Question: I have created a polygon in processing using vertex() fucntion
Now I want to roll this polygon as shown in the image ..link below. Please help me.
'''
void setup() {
size(400, 400);
}
float angle=0, yl, dx=0;
int N=4, r=50;
void draw() {
background(-1);
if (left) dx-=1;
if (right) dx+=1;
if (mousePressed==true)N = (int)map(mouseX, 0, width, 3, 25);
translate(width>>1, height>>1);
line(-width/2, 0, width/2, 0);
float innerAngle = PI-TWO_PI/N;
translate(0, -r);
rotate(PI/2);
//------------------------------------------
float theta = acos(dx/r);
float dy = r*sin(theta);
//float dx = r*cos(theta);
//------------------------------------------
pushMatrix();
translate(dx, dy);
rotate(PI/2-theta);
polygon(N, r);
popMatrix();
}
void polygon(int edges, int r) {
noFill();
beginShape();
for (int i=0; i<edges; i++) {
float x = r*cos(i*TWO_PI/edges);
float y = r*sin(i*TWO_PI/edges);
line(0, 0, x, y);
vertex(x, y);
pushStyle();
fill(0);
text(i+1, x, y);
popStyle();
}
endShape(CLOSE);
ellipse(0, 0, 2, 2);
}
boolean right=false, left=false;
void keyPressed() {
if (key==CODED) {
if (keyCode == LEFT) {
left=true;
}
if (keyCode == RIGHT) {
right=true;
}
}
}
void keyReleased() {
left=false;
right=false;
}
'''

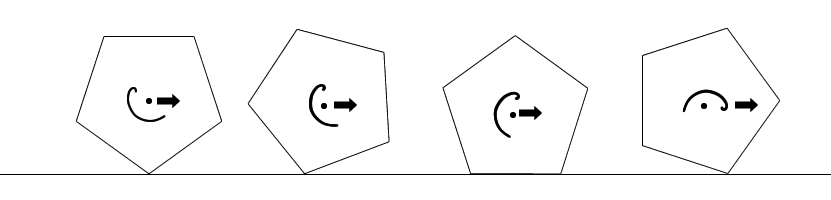
Answer: I have copied this code and I don't remember who's it is. I got it from the Procesing forum. I think it might be Amnon's code, but not sure maybe Quark's. Anyway it was an answer to a question in the forum that I can't find anymore. It might help you getting started. It is rotating a rectangle though :
'''
Square square;
void setup() {
size(600, 200);
smooth();
square = new Square(30, 100, 40, 60, 0.05);
}
void draw() {
background(200);
line(0, square.y+square.h/2, width, square.y+square.h/2);
square.update();
square.display();
}
class Square {
float x, y, w, h, speed, rX, rY;
PVector[] p;
Square(float x, float y, float w, float h, float speed) {
this.x = x;
this.y = y;
this.w = w;
this.h = h;
this.speed = speed;
// corner points
p = new PVector[4];
p[0] = new PVector(-w/2, -h/2);
p[1] = new PVector(w/2, -h/2);
p[2] = new PVector(w/2, h/2);
p[3] = new PVector(-w/2, h/2);
}
void update() {
// rotate corners and find most-bottom corner
PVector bott = new PVector();
for (int i = 0; i<p.length; i++) {
p[i].rotate(speed);
if (p[i].y > bott.y) {
bott = p[i];
}
}
// calculate x-value
float lastrX = rX;
rX = x + (w/2 - bott.x);
if (lastrX > rX) {
x += (lastrX - rX);
rX += (lastrX - rX);
} // calculate y-value
rY = y - (bott.y-h/2);
}
// draw rectangle
void display() {
pushMatrix();
translate(rX, rY);
beginShape();
vertex(p[0].x, p[0].y);
vertex(p[1].x, p[1].y);
vertex(p[2].x, p[2].y);
vertex(p[3].x, p[3].y);
vertex(p[0].x, p[0].y);
endShape();
popMatrix();
}
}
'''